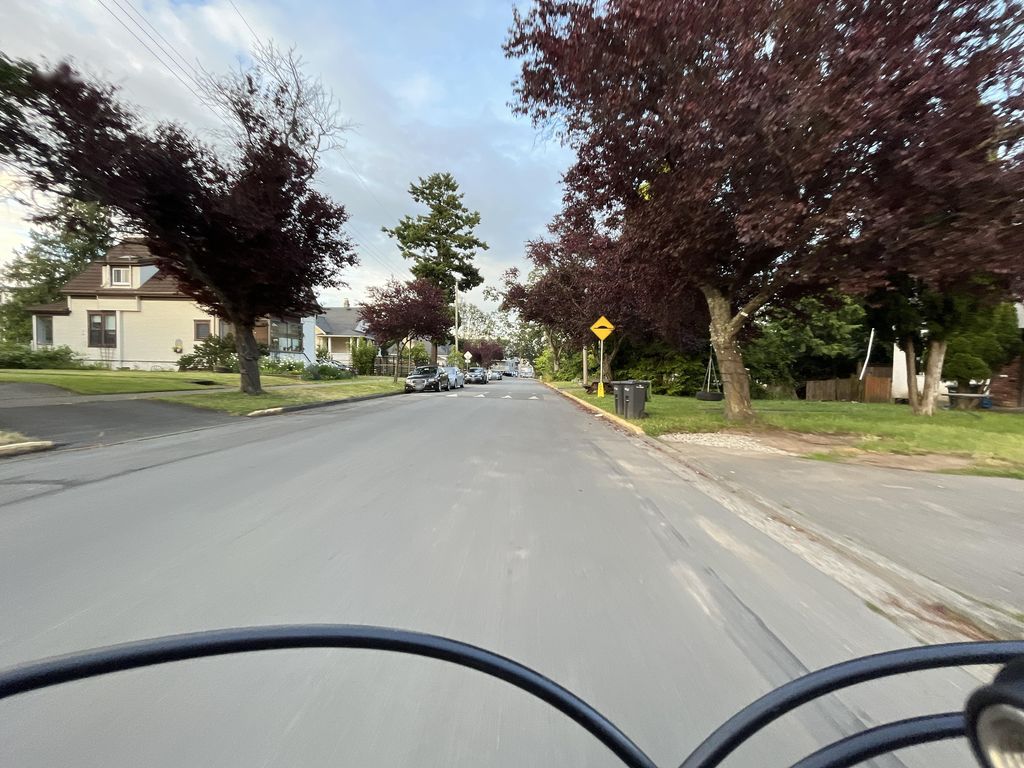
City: victoria